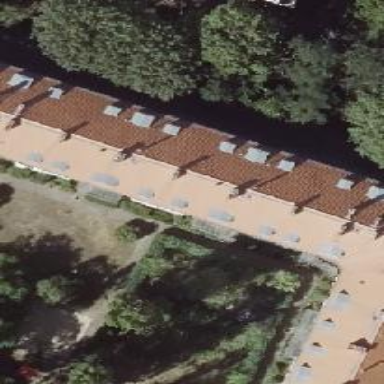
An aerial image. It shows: Hipped roof on apartment building.